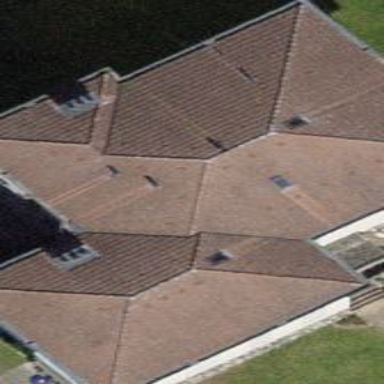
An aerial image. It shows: Building with tile roof.